Aerial crown-view tile of a tropical tree (Barro Colorado Island, Panama), acquired 20250414:
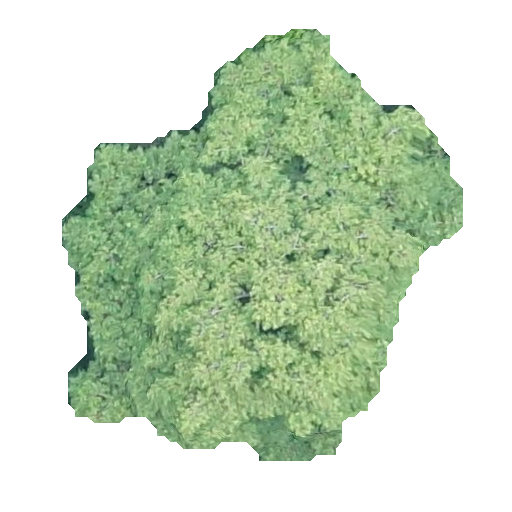
Species: Virola surinamensis
GBIF accepted scientific name: Virola surinamensis
Crown area: 171.2 m²